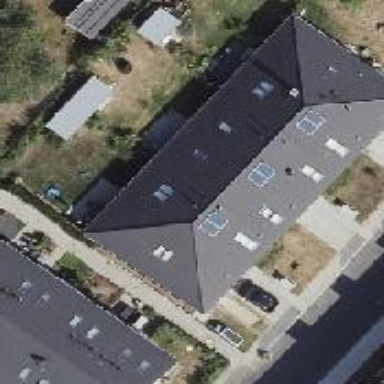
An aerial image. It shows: House with hipped roof.